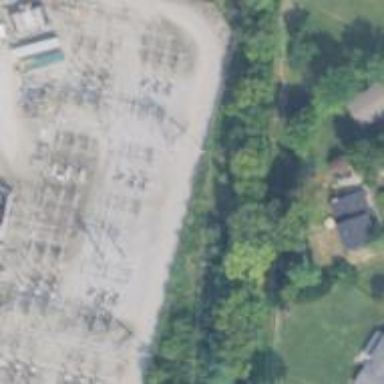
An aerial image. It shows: Switch used for power control.